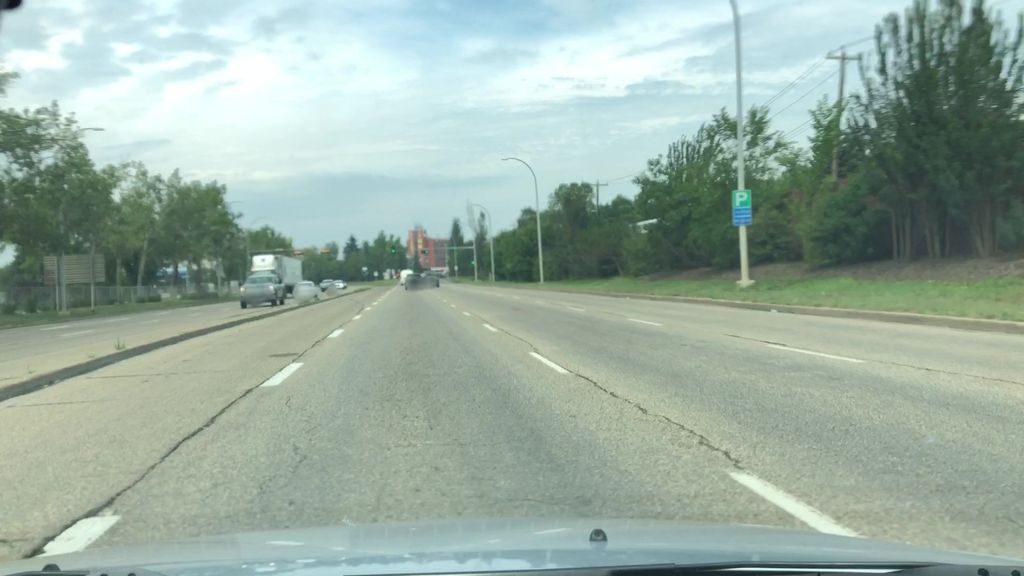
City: edmonton